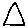
Label: triangle